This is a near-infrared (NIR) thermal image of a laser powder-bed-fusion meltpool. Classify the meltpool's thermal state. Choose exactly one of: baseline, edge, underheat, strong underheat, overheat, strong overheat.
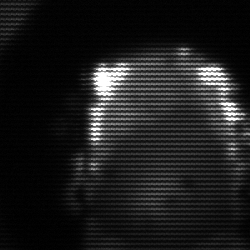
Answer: baseline